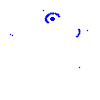
Particle: pion